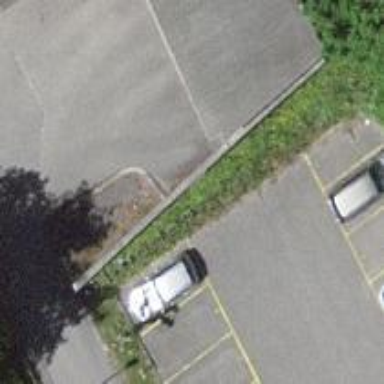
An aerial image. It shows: Asphalt parking aisle off service road.